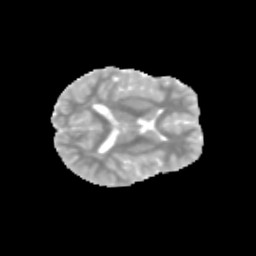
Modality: MD
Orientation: axial
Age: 10
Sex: male
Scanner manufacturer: siemens
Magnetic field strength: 3 T
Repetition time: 3.8 s
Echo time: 0.07 s